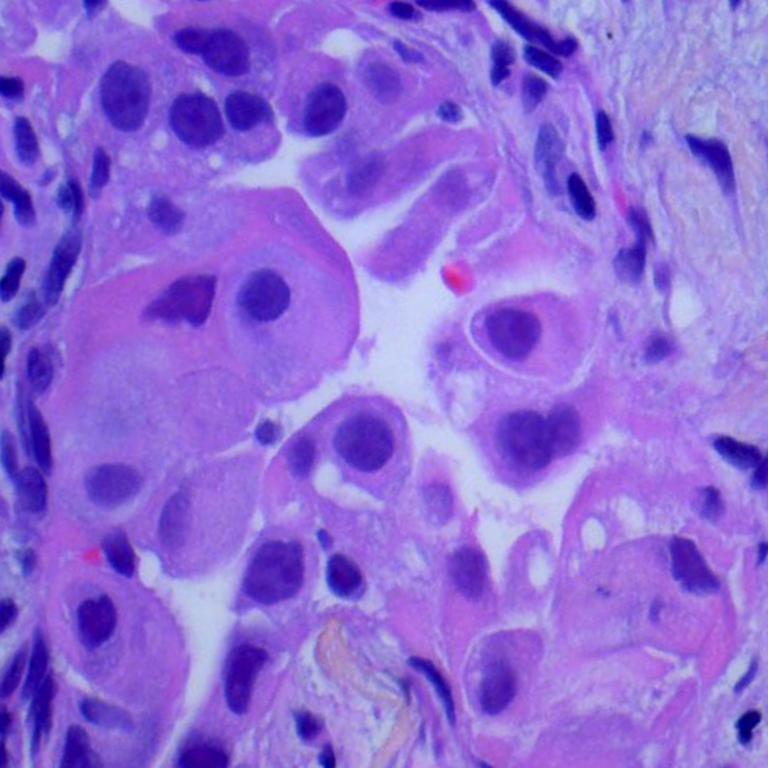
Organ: lung
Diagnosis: adenocarcinomas